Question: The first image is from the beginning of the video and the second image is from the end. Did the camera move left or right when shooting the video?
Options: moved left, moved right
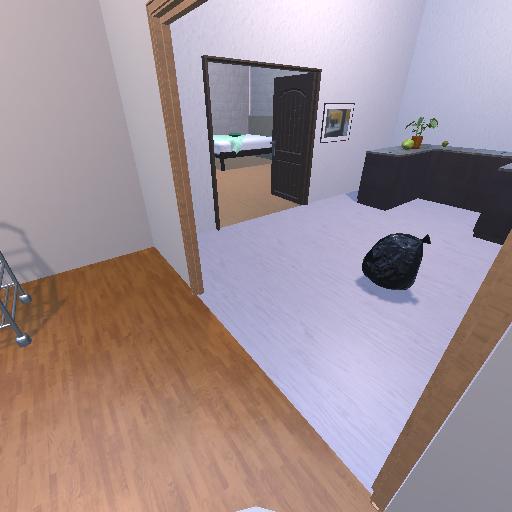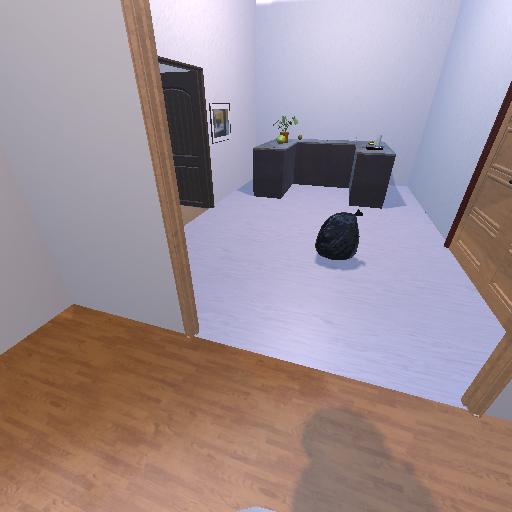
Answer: moved left